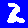
Digit: 2